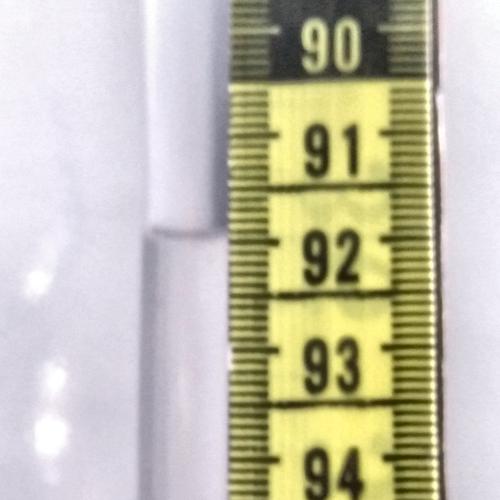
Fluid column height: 92.0 cm